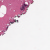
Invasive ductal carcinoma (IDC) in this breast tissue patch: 0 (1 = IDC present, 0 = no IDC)